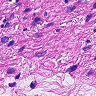
Metastatic tissue present: no